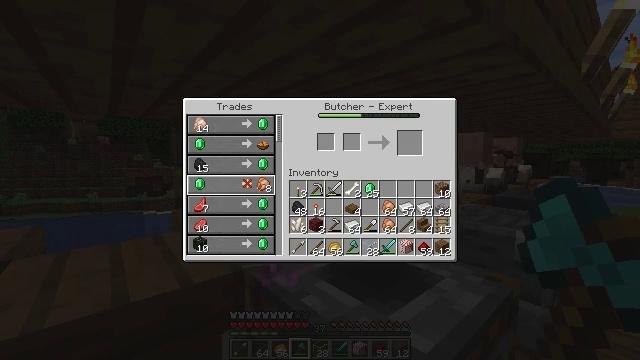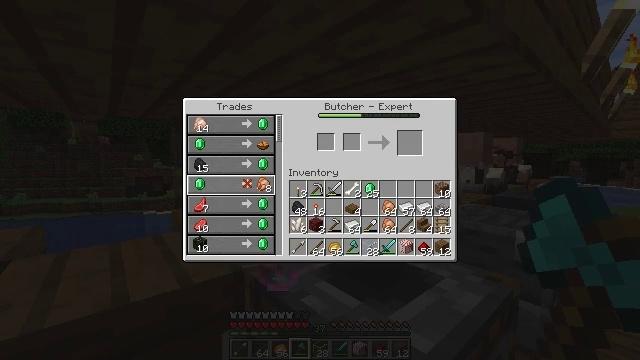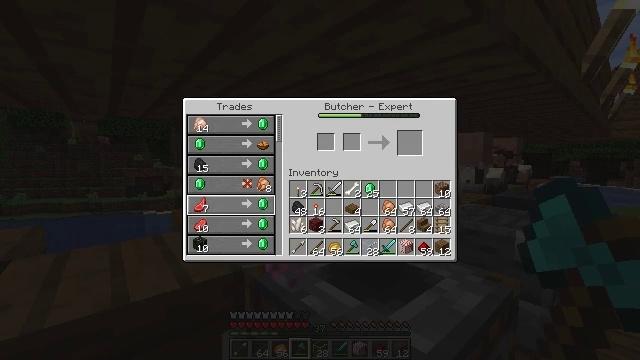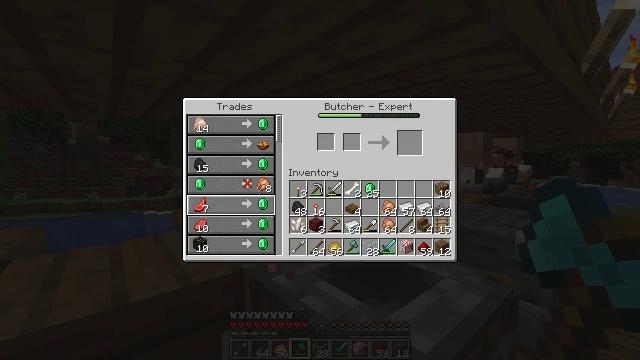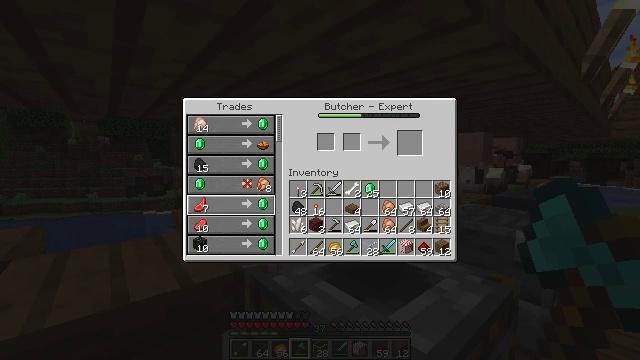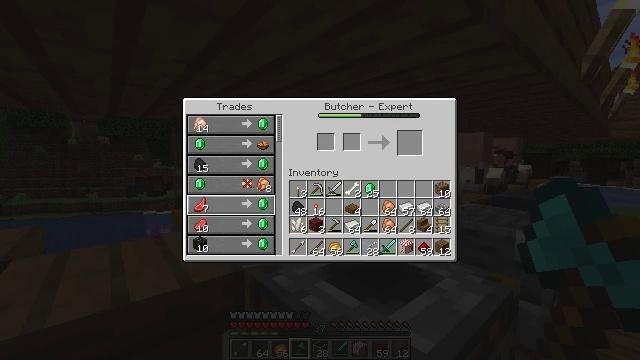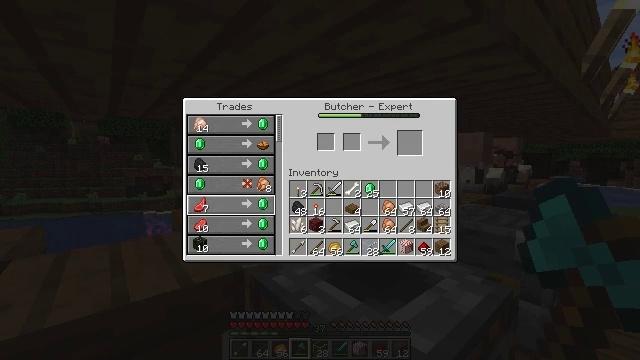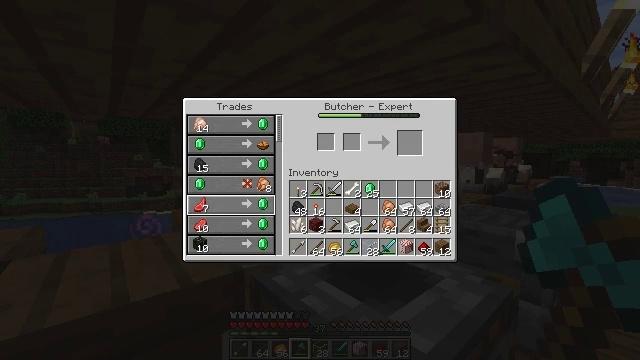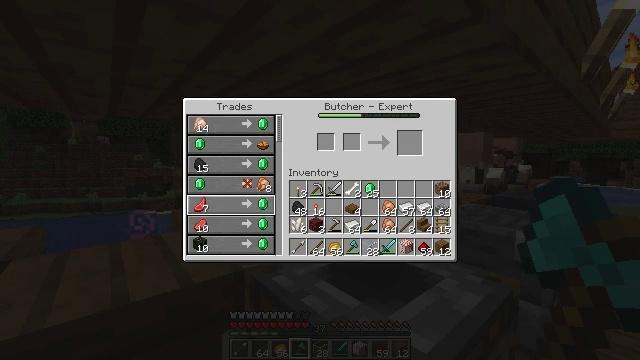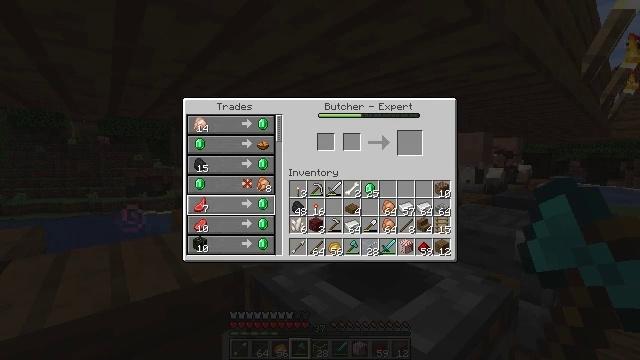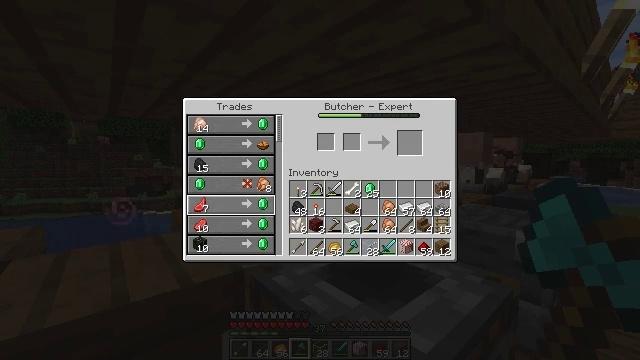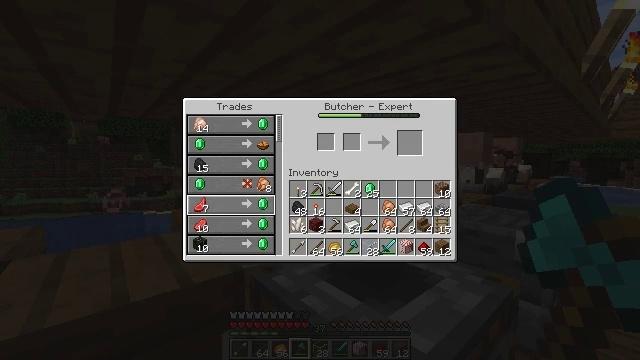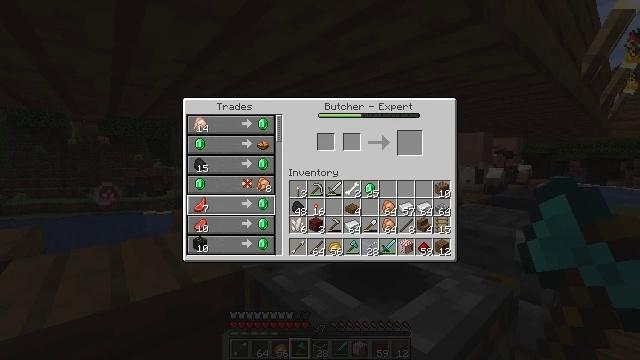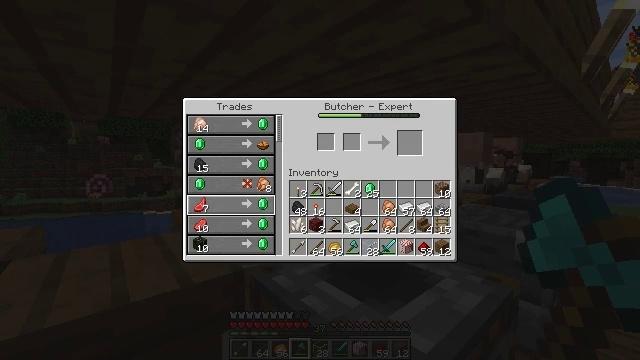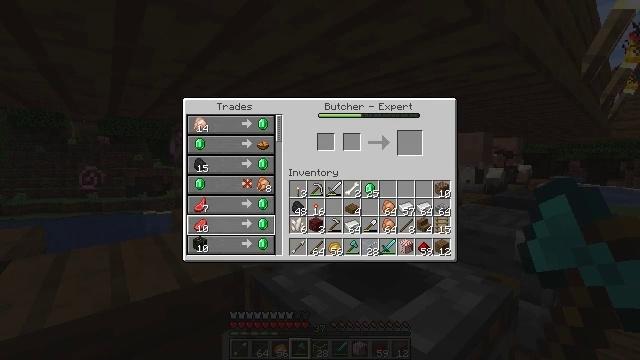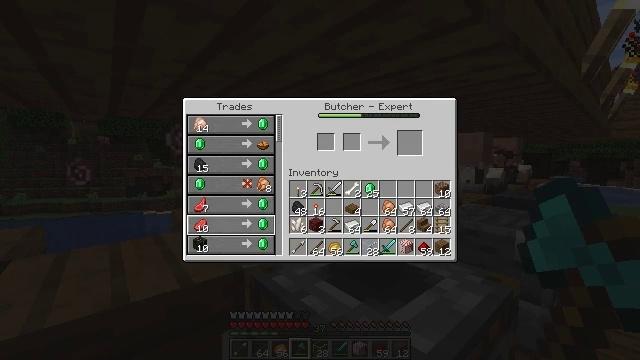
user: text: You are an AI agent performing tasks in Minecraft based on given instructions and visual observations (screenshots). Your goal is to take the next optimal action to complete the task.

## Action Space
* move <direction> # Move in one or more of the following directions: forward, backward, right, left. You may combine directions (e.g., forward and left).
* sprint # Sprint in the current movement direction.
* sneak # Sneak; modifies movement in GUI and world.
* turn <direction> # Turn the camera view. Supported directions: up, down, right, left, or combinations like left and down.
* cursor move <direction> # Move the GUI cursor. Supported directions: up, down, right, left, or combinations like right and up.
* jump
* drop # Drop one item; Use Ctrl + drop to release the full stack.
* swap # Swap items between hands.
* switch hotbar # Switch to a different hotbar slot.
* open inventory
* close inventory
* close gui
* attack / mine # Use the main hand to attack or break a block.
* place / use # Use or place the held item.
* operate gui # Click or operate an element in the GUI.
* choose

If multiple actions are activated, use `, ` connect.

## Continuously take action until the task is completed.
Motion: motion action
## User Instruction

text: Attack the spruce slab to remove it.
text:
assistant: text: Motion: no_op
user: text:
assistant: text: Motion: no_op
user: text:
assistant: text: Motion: no_op
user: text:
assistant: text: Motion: no_op
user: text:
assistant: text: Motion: no_op
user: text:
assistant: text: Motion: no_op
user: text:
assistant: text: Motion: no_op
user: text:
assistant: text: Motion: no_op
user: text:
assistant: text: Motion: no_op
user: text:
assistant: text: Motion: cursor move left
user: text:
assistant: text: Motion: no_op
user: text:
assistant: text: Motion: no_op
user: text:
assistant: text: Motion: no_op
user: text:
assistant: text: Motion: no_op
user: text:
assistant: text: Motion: no_op
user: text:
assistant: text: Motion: cursor move right
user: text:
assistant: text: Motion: no_op
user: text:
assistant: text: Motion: no_op
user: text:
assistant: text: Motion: no_op
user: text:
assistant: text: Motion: no_op
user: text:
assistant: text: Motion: no_op
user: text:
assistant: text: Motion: no_op
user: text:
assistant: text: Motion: cursor move up
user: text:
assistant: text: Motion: cursor move up
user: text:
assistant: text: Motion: cursor move right and up
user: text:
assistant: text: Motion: cursor move right and up
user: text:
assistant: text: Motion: cursor move right and up
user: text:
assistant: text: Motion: no_op
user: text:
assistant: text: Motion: no_op
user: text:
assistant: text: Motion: no_op